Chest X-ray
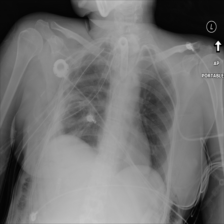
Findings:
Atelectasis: negative
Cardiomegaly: negative
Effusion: positive
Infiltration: negative
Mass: negative
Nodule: negative
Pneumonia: negative
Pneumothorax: negative
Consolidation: negative
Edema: negative
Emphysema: positive
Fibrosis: negative
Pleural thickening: negative
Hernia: negative